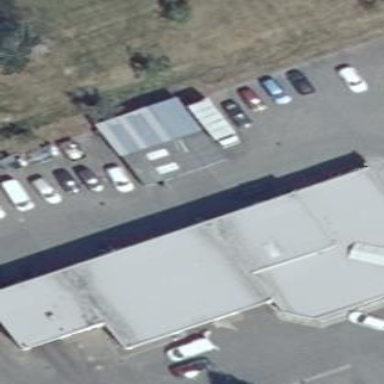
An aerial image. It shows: Building housing car shop.